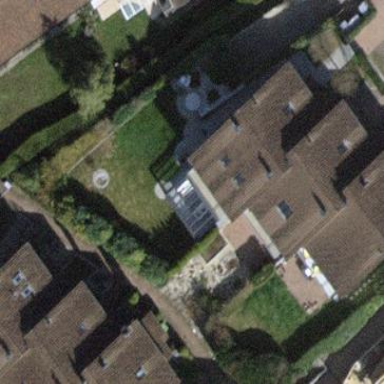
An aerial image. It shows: Simple house.